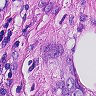
Metastatic tissue present: yes